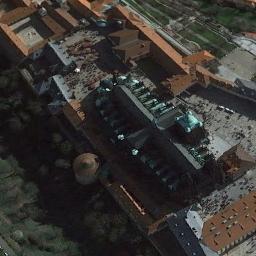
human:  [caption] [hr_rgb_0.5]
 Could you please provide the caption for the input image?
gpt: The church with a blue roof is surrounded by some red buildings .

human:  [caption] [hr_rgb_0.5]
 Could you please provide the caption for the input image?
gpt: The church with an orange circular tower and a green pointed tower while the rest of the church has a cross-shaped sloping roof .

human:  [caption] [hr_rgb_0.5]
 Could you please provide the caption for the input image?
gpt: A church with a gray roof  The main house of the church has a cross-shaped roof  There are many pedestrians in the square next to the church .

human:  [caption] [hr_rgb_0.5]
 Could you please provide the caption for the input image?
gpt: This is a church with a lot of grass around it .

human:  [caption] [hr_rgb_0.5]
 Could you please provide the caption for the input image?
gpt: A church with a cross structure is on a square surrounded by orange walls .